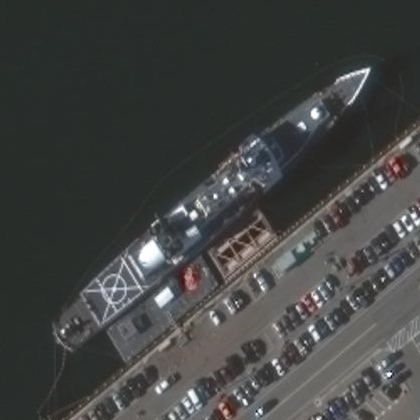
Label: Ticonderoga-class_cruiser